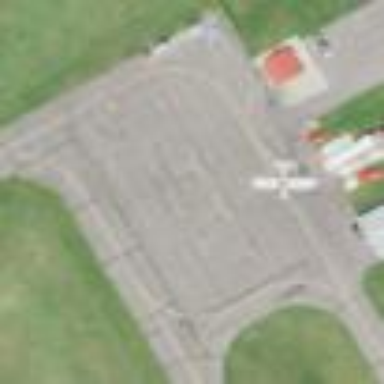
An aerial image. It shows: Apron at the airport.